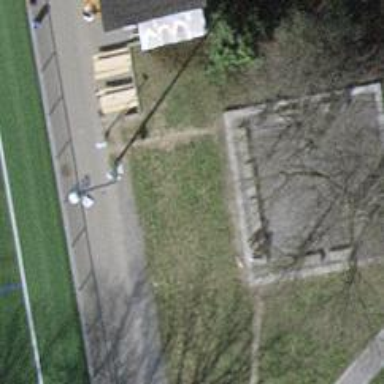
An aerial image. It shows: Bench.